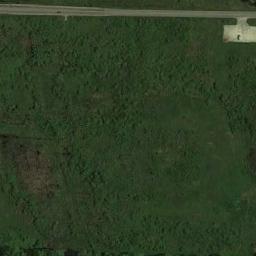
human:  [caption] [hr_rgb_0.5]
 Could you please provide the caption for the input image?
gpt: There is a bare field on the grass .

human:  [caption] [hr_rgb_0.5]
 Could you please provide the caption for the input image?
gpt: This meadow has different sparsity in different places and a road goes through the meadow .

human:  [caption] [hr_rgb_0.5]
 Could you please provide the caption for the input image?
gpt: There is no grass in some parts of the meadow .

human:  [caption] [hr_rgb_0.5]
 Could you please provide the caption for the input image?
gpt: A large lush green meadow covered with green grass with a winding path .

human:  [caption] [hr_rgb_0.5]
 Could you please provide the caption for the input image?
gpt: A dense meadow with many green grass beside a path .